Interaction volume radius: 10 \u00c5
Interaction volume height: 30 \u00c5
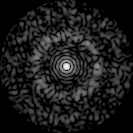
Disorder parameter: 0.8438